Question: '''
object ExistentialTypesAsFunctionParameters extends App{
def m(p: T forSome {type T})=p.toString
def m1(p:Any)=p.toString
println(m("Hello"))
println(m1("Hello"))
}
'''
This program runs and prints 'Hello' twice.
What is the difference between 'm' and 'm1', is there any ?
What are the values that are allowed by the existential type 'T forSome {type T}' as compared to 'Any'?
:
How can these questions be answered based on the Scala Language Specification ?
In other words, an explanation is needed in terms of the Scala Language Specification.

EDIT:
Follow up question:
'''
class Top
class Middle extends Top {override def toString()="Middle"}
class Bottom extends Middle
object ExistentialTypesAsFunctionParameters extends App{
def m3(p: T forSome {type T >: Middle })=p.toString
println(m3(new Middle))
println(m3(new Bottom))
println(m3(new Top))
}
'''
This code compiles and runs.
But I would expect 'println(m3(new Bottom))' not to compile because of the restriction 'T forSome {type T >: Middle }' that should mean that any value 'v' whose type can be a subtype of 'Middle' should not have the type 'T forSome {type T >: Middle }'.
So why does this code still compile ?
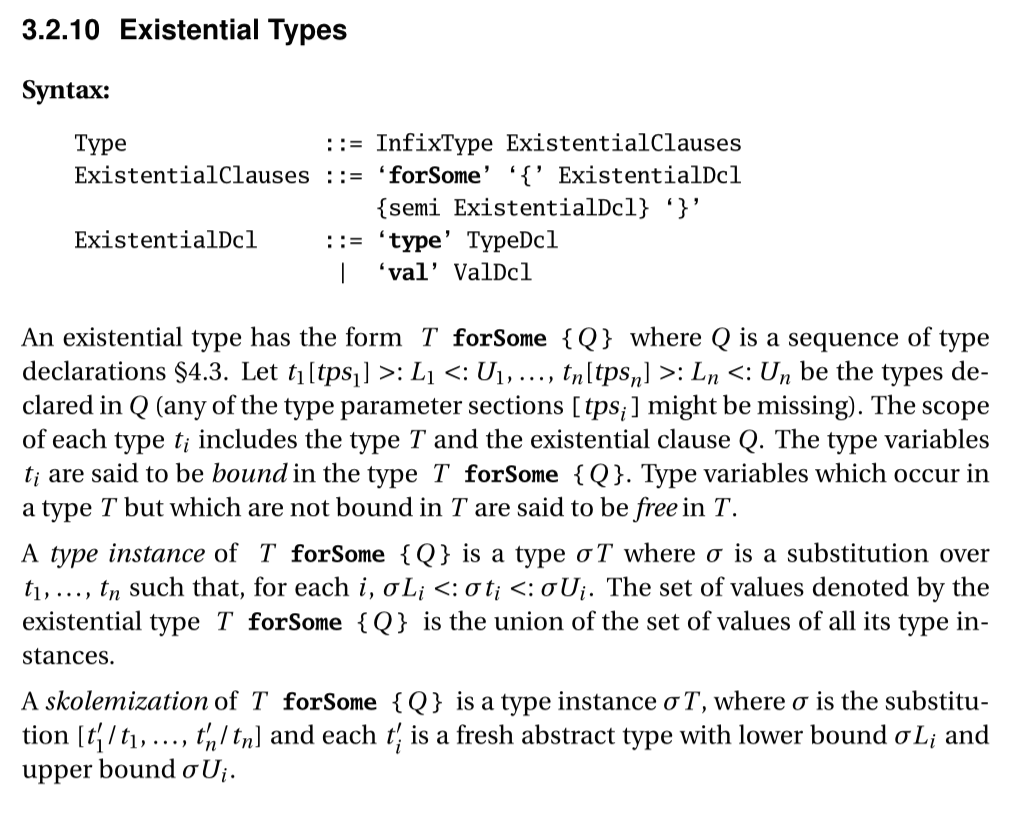
Answer: The type of the expression 'p' in 'p.toString' is the skolemization of 'T forSome {type T}', per SLS section 6.1:
> The following skolemization rule is applied universally for every
expression: If the type of an expression would be an existential type
T , then the type of the expression is assumed instead to be a
skolemization (SS3.2.10) of T .
which we can see is 'Any' by following the skolemization rules in your quote.
So , 'T forSome {type T}' has the same effect as 'Any', and it will admit the same possible values. And when used as a type, it will be considered to conform to a given type iff its skolemization does (per 3.5.2). But the types are equivalent as defined in section 3.5.1. That said, I can't see any way to distinguish between them even at the type level.
Edit: 'T forSome {type T >: Middle}' is just any supertype of 'Middle', i.e. again 'Any' conforms to this. 'Any >: Middle' so 'Any <: T forSome {type T >: Middle}', and 'Bottom <: Any', so 'Bottom' can still be passed. If you want to prevent subtypes of a particular type being passed you can use a typeclass that doesn't exists for those subtypes (by deliberately creating an implicit resolution conflict for those subtypes).